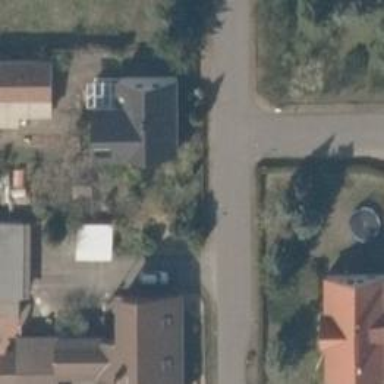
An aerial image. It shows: Living street.